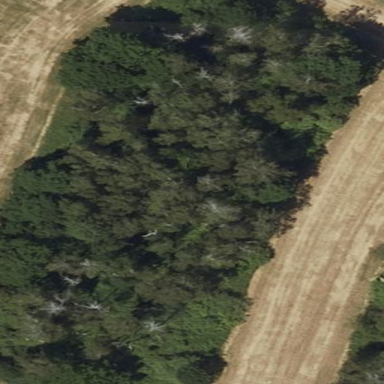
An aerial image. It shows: Broadleaved woodland area.